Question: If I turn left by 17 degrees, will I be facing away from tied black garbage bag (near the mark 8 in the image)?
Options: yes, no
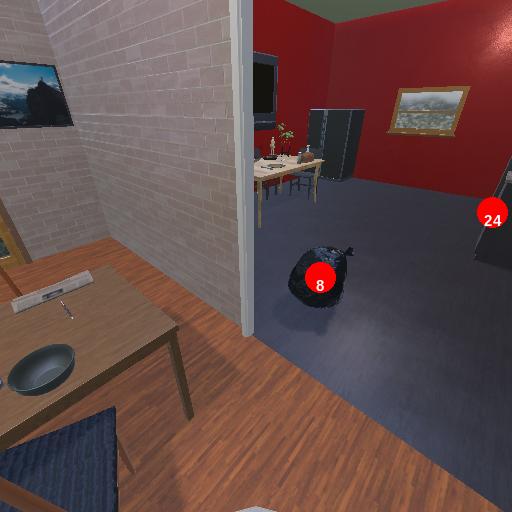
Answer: yes